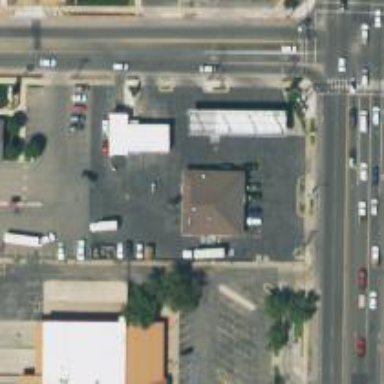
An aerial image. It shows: Convenience shop.